Question: I am new to MongoDb, i am using it in eclipse Birt Report but i am not getting what is Mongo Database URI in this.???
How to use it.??

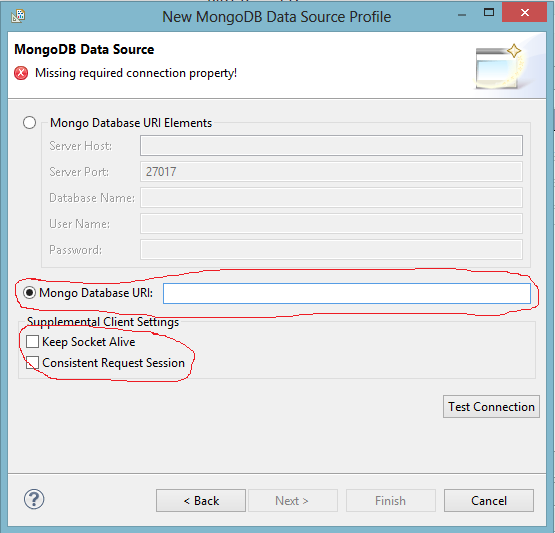
Answer: Either fill in the "Server", "Host" etc options otherwise available or just post a URI in the form of:
'''
mongodb://[user]:[password]@[hostname]:[port]/[database]
'''
Various driver documentation samples have examples of this. For example the Java driver:
<URL>